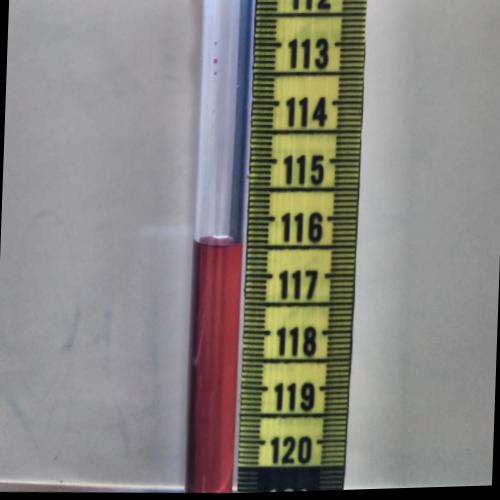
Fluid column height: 116.5 cm